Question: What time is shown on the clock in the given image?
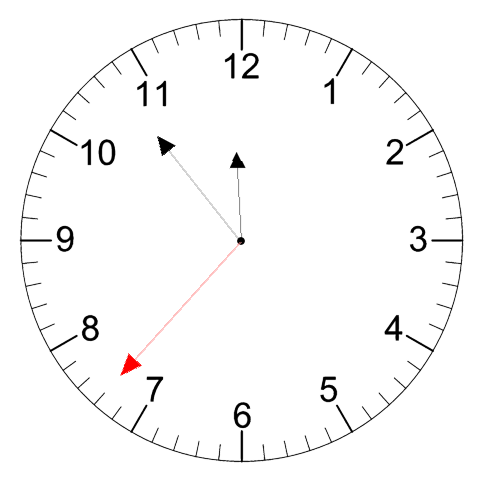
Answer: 11:53:37